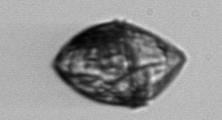
Label: Gyrodinium